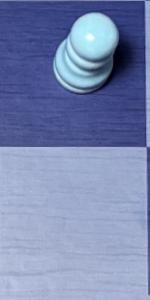
Label: Empty